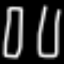
Label: pants